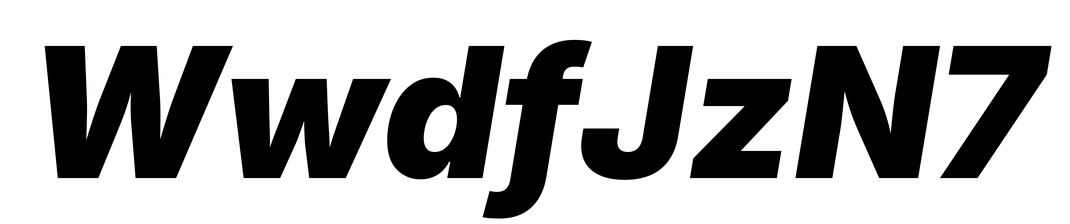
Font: Inter-Italic_Black_Italic